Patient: sex M, age 78
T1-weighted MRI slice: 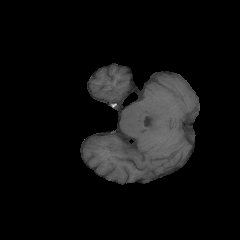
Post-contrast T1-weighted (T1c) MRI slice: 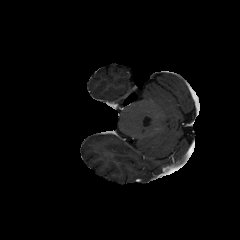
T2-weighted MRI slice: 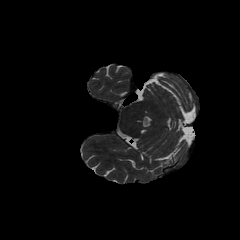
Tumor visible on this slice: no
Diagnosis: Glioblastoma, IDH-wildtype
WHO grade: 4